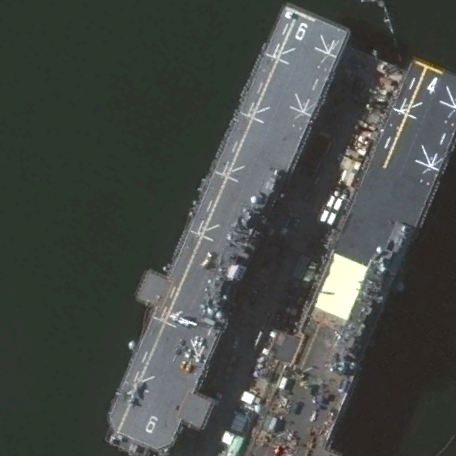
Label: assault